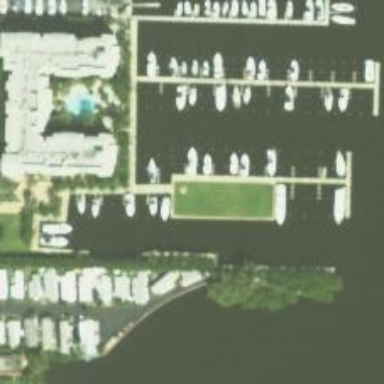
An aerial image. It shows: Marina area for leisure land.